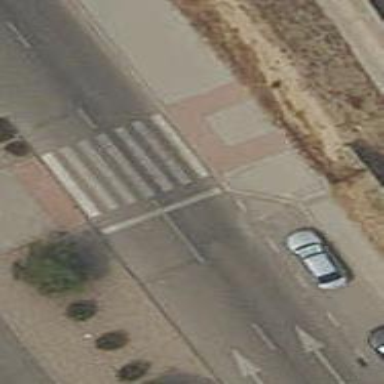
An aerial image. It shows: Zebra crossing on the road.